Interaction volume radius: 5 \u00c5
Interaction volume height: 25 \u00c5
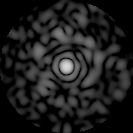
Disorder parameter: 0.8057